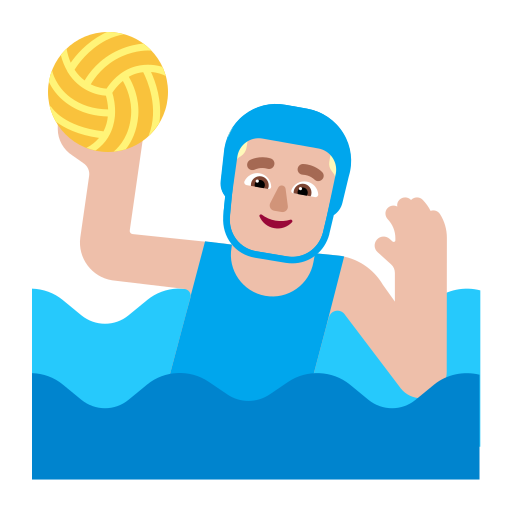
man playing water polo flat  light